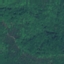
Land use / land cover class: Forest